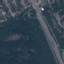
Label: Highway